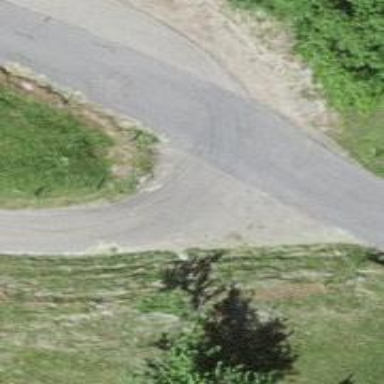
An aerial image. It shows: Unclassified road.